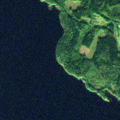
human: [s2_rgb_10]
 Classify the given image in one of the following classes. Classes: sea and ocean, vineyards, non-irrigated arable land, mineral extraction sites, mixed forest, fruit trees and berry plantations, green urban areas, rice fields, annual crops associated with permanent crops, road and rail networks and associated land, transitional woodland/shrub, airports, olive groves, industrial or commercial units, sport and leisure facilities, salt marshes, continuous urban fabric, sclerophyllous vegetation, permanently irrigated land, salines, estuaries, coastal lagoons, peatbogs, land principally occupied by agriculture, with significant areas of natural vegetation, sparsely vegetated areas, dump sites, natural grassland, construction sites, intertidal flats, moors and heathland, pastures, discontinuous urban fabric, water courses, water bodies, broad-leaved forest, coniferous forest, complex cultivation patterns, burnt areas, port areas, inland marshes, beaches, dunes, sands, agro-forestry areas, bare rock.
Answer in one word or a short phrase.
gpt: non-irrigated arable land, coniferous forest, mixed forest, water bodies